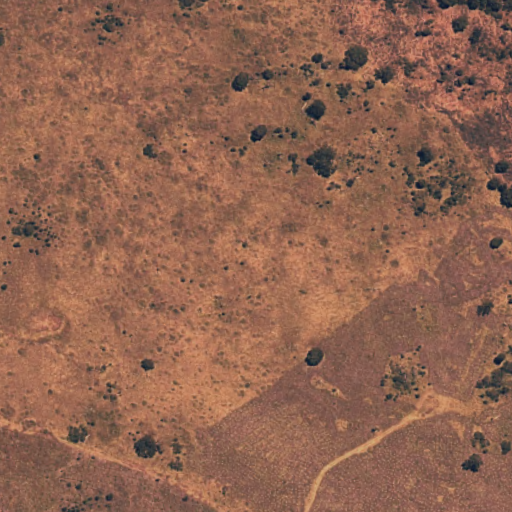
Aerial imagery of lava area in Hawaii named Kīpukakēkake containing only unknown